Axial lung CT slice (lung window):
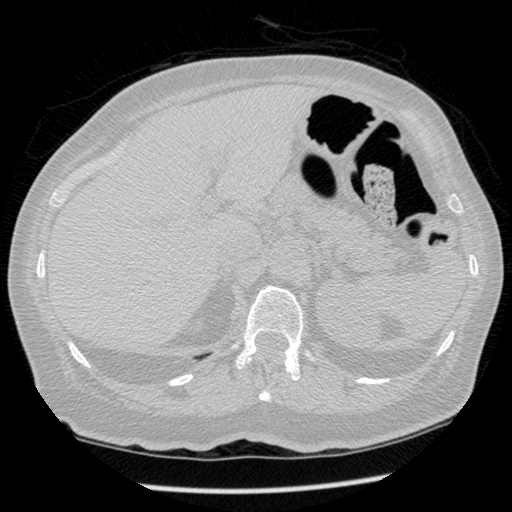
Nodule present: no